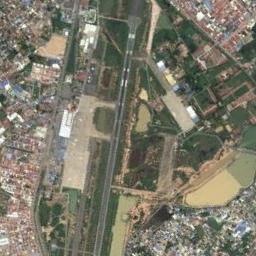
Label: airport